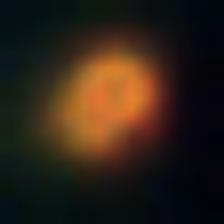
Taxon: NanoPlankton
Group: Other